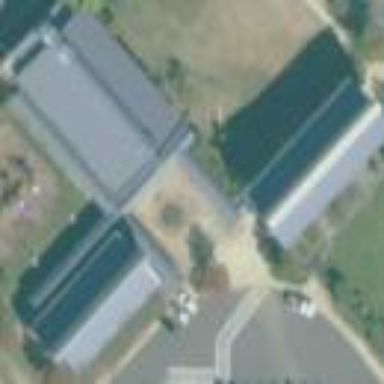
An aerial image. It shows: School building.